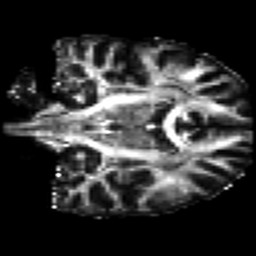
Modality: FA
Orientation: coronal
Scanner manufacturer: siemens
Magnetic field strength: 3 T
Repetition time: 7.8 s
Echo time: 0.09 s